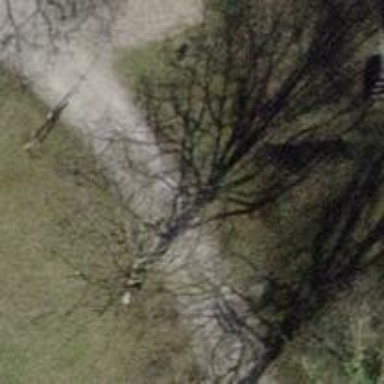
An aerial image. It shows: Driveway with fine gravel surface.